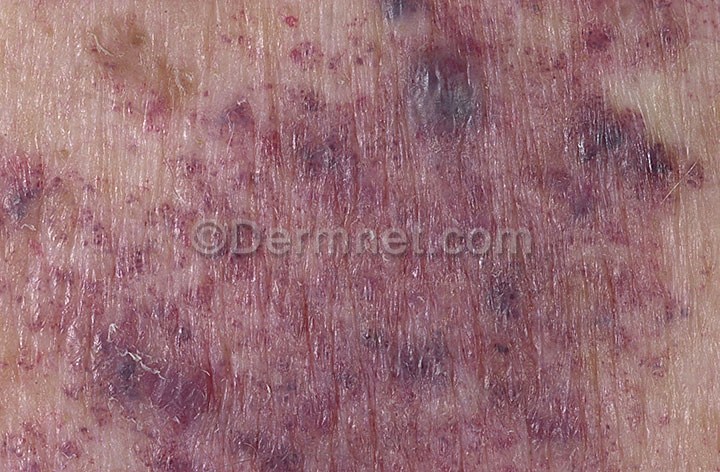
Disease: Vascular Tumors